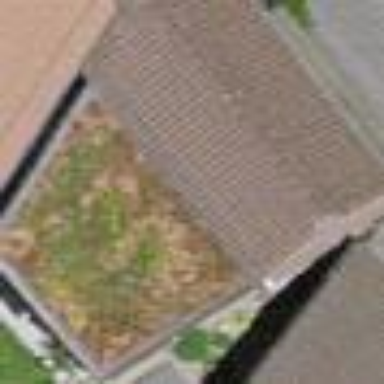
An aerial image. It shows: Garage.